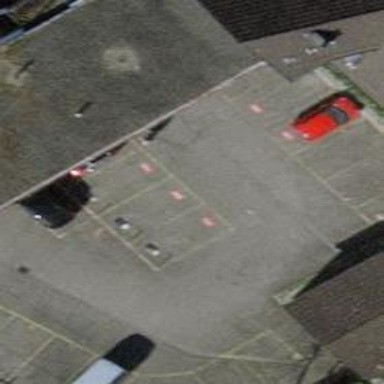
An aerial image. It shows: Car-sharing service available at this location.